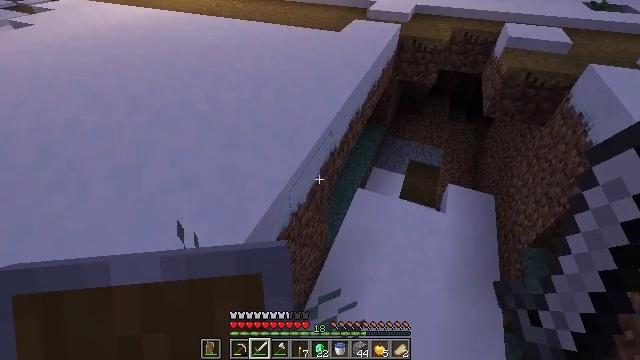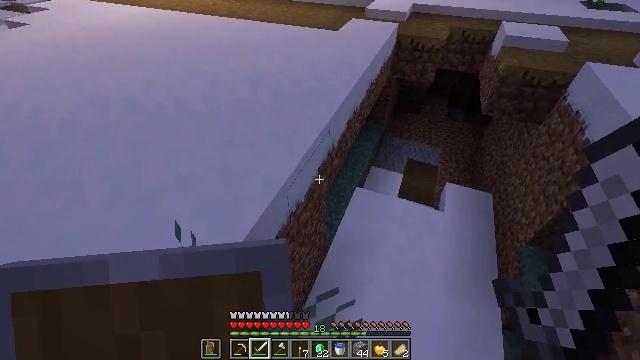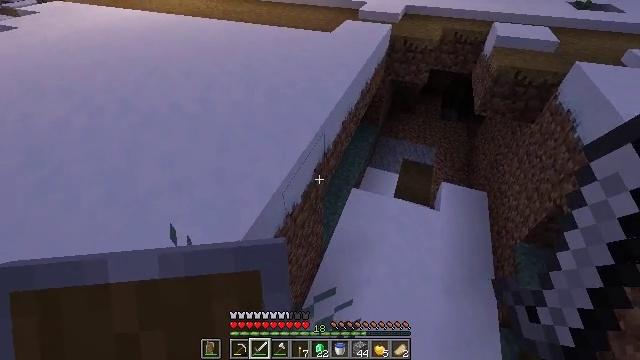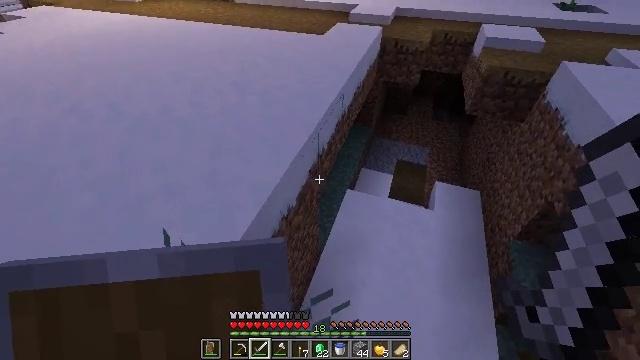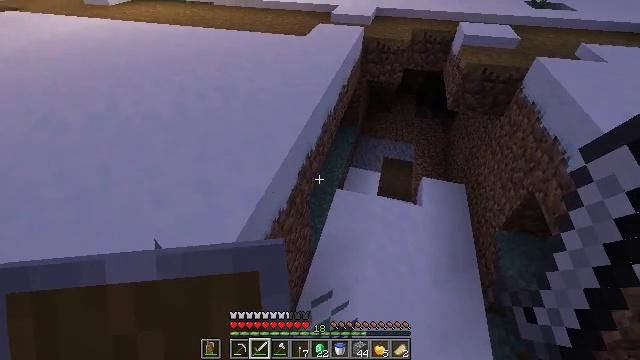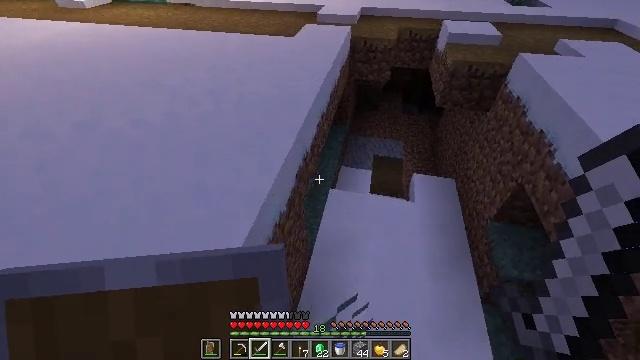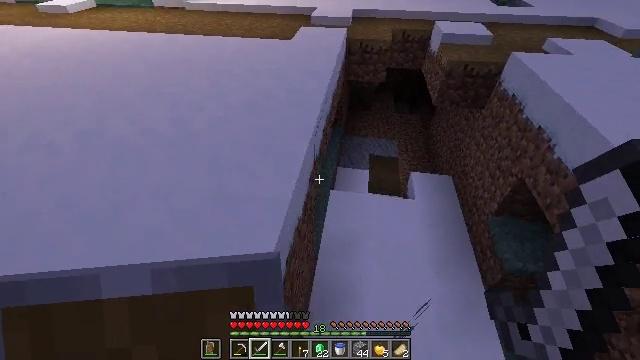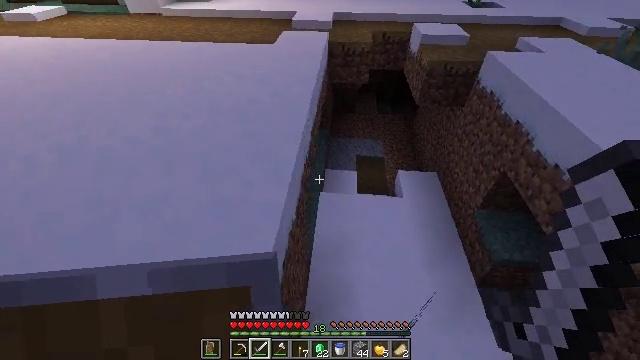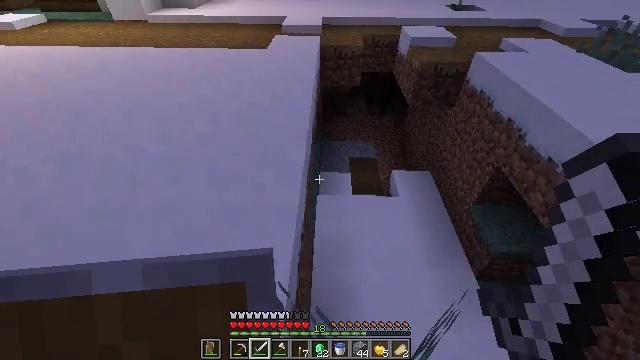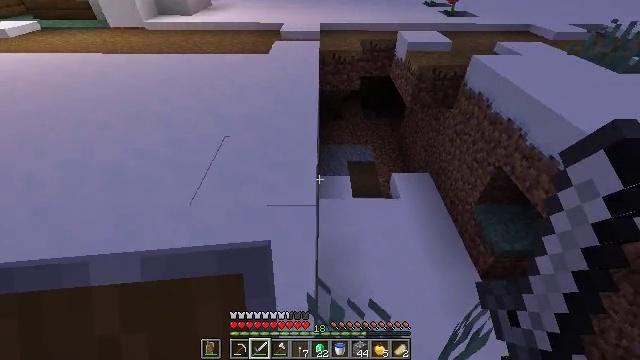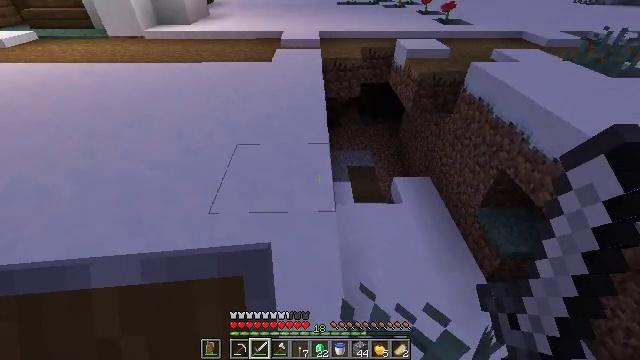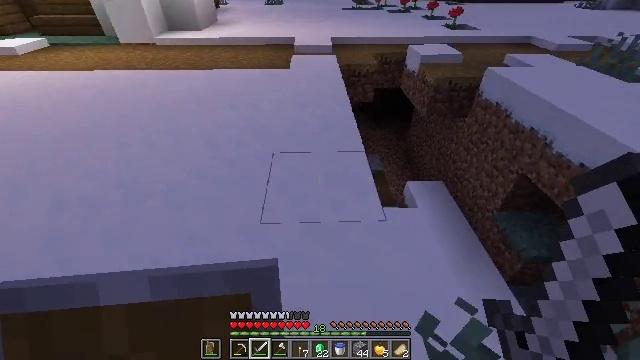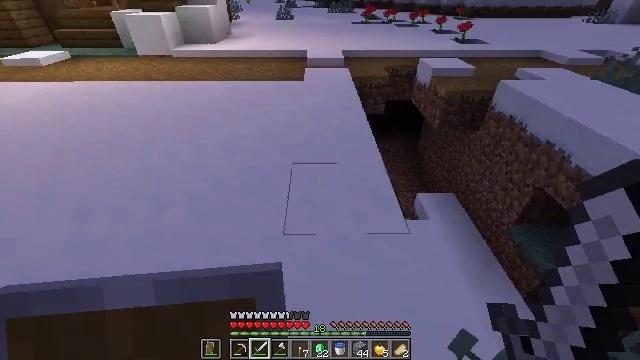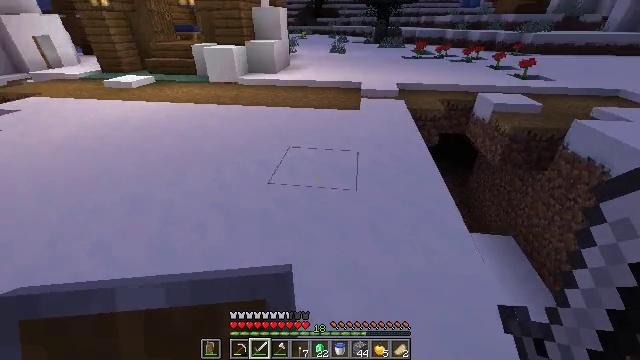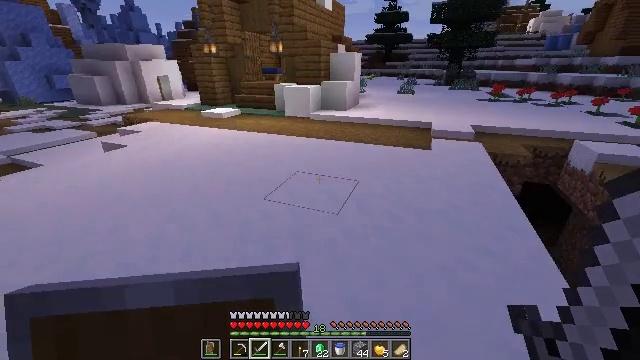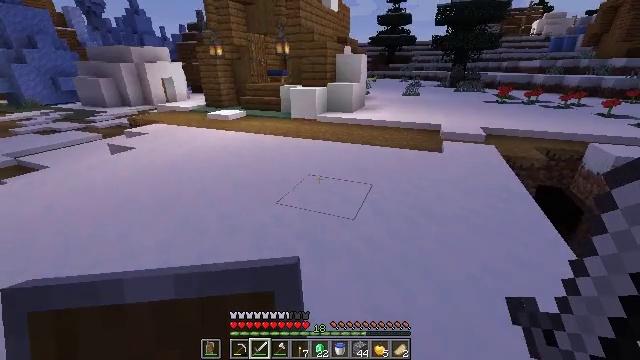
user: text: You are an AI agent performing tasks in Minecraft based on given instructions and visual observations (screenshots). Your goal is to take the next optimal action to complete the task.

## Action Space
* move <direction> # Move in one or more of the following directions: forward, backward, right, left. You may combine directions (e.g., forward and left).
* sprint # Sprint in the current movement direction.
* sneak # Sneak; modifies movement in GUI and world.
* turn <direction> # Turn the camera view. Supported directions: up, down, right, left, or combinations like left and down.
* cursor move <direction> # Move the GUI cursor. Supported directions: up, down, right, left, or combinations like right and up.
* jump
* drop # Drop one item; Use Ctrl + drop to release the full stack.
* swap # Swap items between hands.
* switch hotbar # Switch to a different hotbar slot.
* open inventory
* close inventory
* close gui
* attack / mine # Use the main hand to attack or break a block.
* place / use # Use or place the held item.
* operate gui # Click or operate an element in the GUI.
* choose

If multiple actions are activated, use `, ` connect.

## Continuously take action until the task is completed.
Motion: motion action
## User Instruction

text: Retrieve the blue bed from the ground.
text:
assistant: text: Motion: no_op
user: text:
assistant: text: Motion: turn right
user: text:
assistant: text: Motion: turn right
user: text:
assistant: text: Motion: move left, turn right
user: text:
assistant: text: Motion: move left, turn right
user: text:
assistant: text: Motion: move left, turn right
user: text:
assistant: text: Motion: move left, turn right
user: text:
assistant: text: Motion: move left, turn right
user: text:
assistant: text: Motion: move left, turn right and up
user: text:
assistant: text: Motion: move left, turn right and up
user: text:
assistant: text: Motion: move left
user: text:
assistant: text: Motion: move left, turn left and up
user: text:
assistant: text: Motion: move left, turn left and up
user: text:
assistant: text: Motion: move left, turn left and up
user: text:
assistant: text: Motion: move forward
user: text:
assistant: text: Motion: move forward
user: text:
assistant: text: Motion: move forward, sprint
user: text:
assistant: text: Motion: move forward, sprint
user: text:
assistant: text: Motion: move forward, sprint
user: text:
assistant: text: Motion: move forward, sprint
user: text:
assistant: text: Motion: move forward, sprint
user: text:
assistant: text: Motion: move forward, sprint
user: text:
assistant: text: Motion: move forward, sprint
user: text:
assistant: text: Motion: move forward, sprint, turn left
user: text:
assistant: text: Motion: move forward, sprint, turn left
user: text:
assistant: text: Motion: move forward, sprint, turn left, jump
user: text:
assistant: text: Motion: move forward, sprint, turn left and up, jump
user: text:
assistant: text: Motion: move forward, sprint, jump
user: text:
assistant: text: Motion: move forward, sprint, jump
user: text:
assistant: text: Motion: move forward, sprint, jump